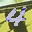
Label: 4